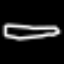
Label: pencil